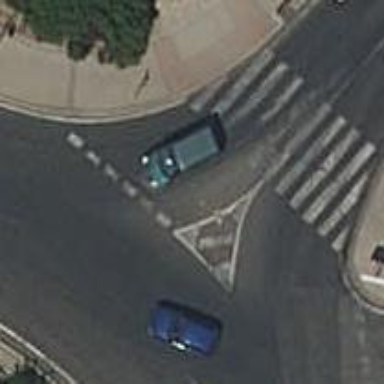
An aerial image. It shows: Road with "give way" sign.